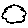
Label: cloud